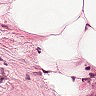
Metastatic tissue present: no